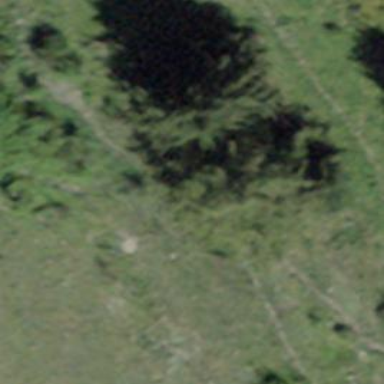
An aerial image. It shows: Forest area.